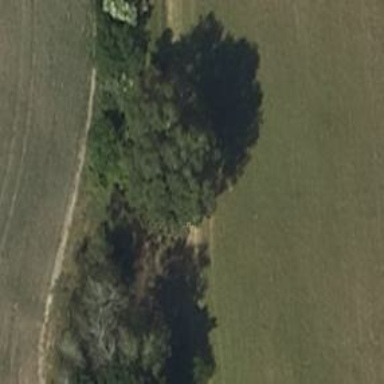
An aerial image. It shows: Deciduous tree with broadleaved leaves.